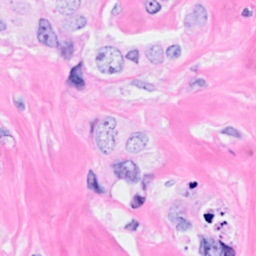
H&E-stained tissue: Breast